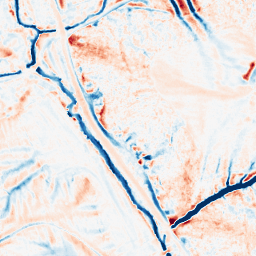
Category: edge_preserving
Decomposition family: median
Decomposition parameters: size: 15
Upsampling method: bilinear
Upsampling parameters: scale: 2
Upsampling scale: 2